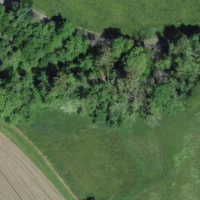
EUNIS habitat code: 24
Species observed at this site:
Caltha palustris
Corylus avellana
Ficaria verna
Campanula trachelium